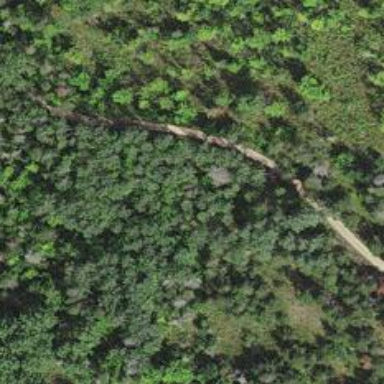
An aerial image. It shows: Abandoned railway spur with embankment.